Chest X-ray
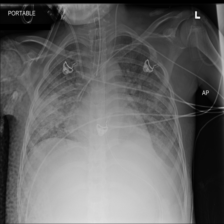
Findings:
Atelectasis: negative
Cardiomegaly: negative
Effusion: positive
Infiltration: positive
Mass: negative
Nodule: negative
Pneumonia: negative
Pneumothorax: negative
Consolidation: negative
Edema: negative
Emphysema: negative
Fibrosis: negative
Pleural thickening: negative
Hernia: negative